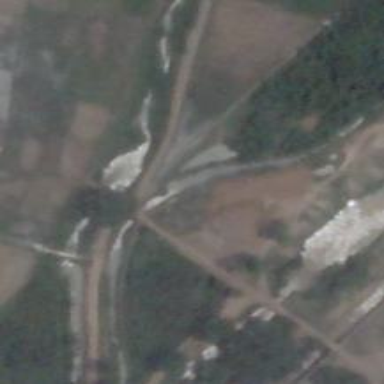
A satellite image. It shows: Unclassified road on bridge.